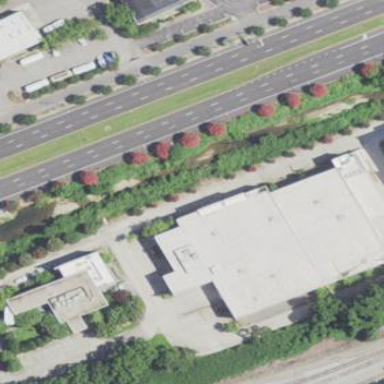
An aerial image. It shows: Commercial building.